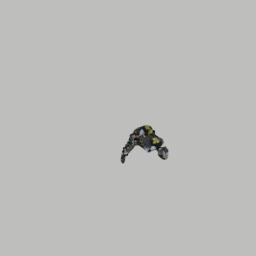
Label: people